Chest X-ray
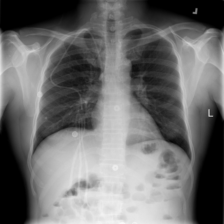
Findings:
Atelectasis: negative
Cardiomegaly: negative
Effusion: negative
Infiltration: negative
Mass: negative
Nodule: negative
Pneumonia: negative
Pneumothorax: negative
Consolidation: negative
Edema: negative
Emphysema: negative
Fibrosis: negative
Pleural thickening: negative
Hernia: negative